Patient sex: M
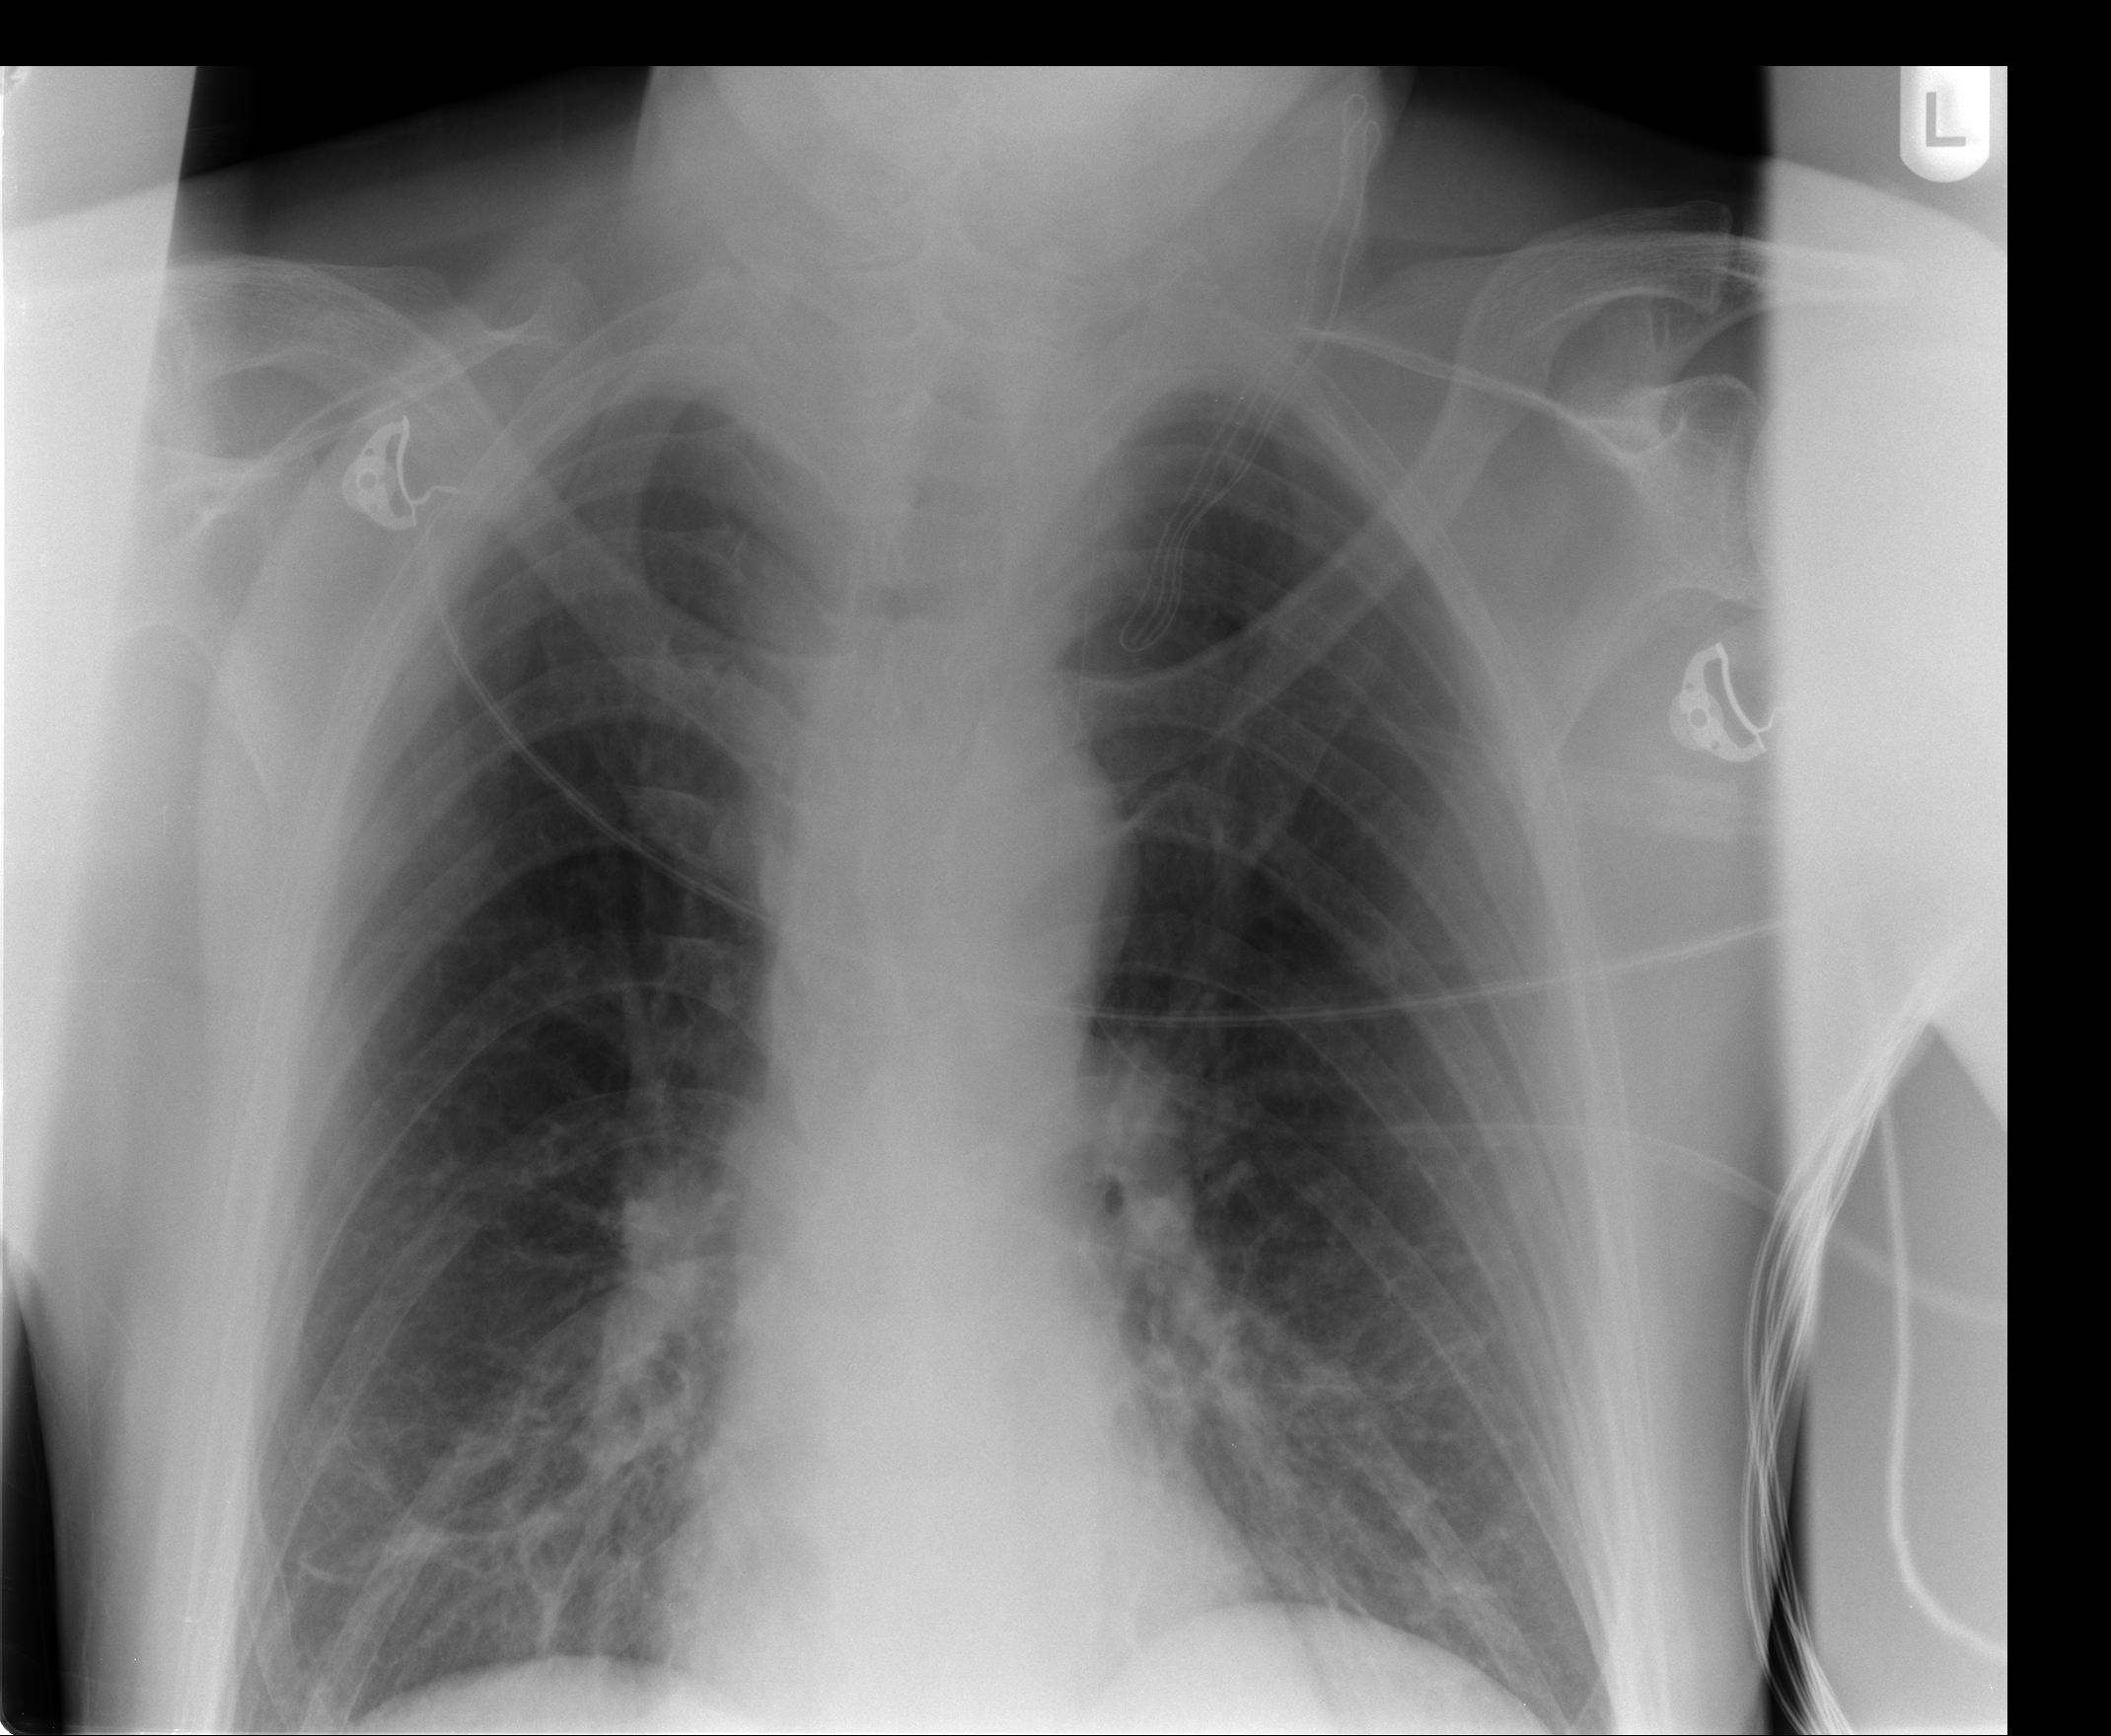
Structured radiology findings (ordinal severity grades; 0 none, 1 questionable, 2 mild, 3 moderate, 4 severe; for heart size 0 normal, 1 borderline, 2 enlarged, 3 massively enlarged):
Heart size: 0
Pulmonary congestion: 0
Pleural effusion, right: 0
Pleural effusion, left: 0
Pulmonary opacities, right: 0
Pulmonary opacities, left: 0
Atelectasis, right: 2
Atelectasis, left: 2